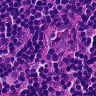
Metastatic tissue present: no